高三 · 度量几何学
20. 如图, 两圆 $\odot \mathrm{O}_{1}, \odot \mathrm{O}_{2}$ 相交于点 $\mathrm{A}, \mathrm{B} . \odot \mathrm{O}_{1}$ 的弦 $\mathrm{BC}$ 交 $\odot \mathrm{O}_{2}$ 于点 $\mathrm{E}, \odot \mathrm{O}_{2}$ 的弦 $\mathrm{BD}$ 交 $\odot \mathrm{O}_{1}$ 于点 $\mathrm{F}$.

(1) 证明:若 $\angle \mathrm{DBA}=\angle \mathrm{CBA}$, 则 $\mathrm{DF}=\mathrm{CE}$;
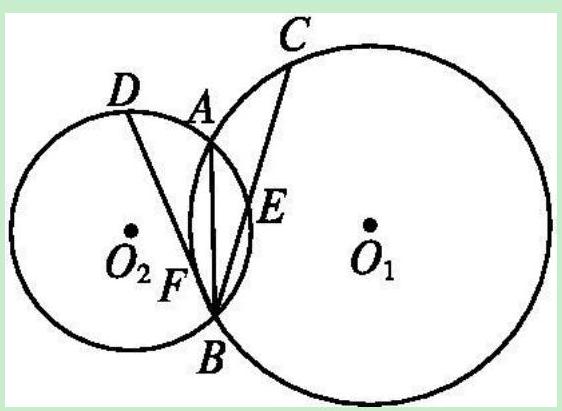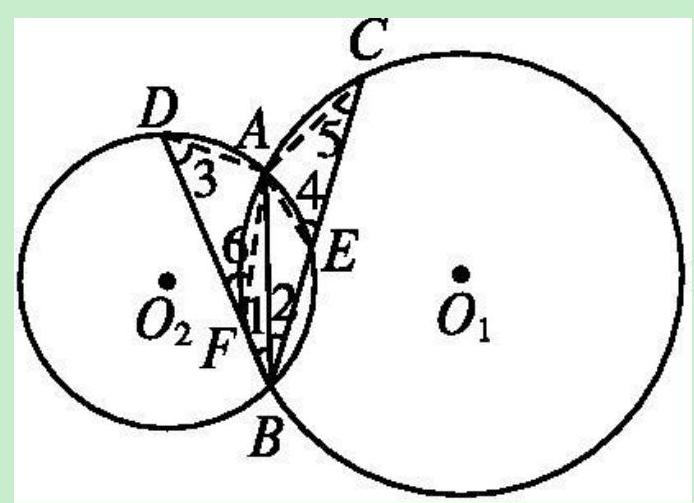
答案: 证明: 如图,连接 $\mathrm{AE}, \mathrm{AF}, \mathrm{AC}, \mathrm{AD}$,

则 $\angle 3=\angle 4, \angle 5=\angle 6$.

又 $\because \angle 1=\angle 2, \therefore \mathrm{AD}=\mathrm{AE}$.

$\therefore \mathrm{AD}=\mathrm{AE}, \therefore \triangle \mathrm{ACE} \cong \triangle \mathrm{AFD}$.

故 CE $=\mathrm{DF}$.

(2) 证明:若 $\mathrm{DF}=\mathrm{CE}$,则 $\angle \mathrm{DBA}=\angle \mathrm{CBA}$.

答案: 证明: 由（1）得 $\angle 3=\angle 4, \angle 5=\angle 6$.

又 $\because \mathrm{DF}=\mathrm{CE}, \therefore \triangle \mathrm{ACE} \cong \triangle \mathrm{AFD}$,

$\therefore \mathrm{AD}=\mathrm{AE}$,

$\therefore \angle 1=\angle 2$,即 $\angle \mathrm{DBA}=\angle \mathrm{CBA}$.
解析: : 分析: 本题主要考查了圆内接四边形的性质与判断定理, 解决问题的关键是根据圆内接四边形的性质与判断定理结合所给条件构造辅助线证明即可